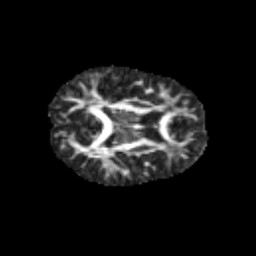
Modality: FA
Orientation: axial
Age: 10
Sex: female
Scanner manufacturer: siemens
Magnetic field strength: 3 T
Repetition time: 3.8 s
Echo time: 0.07 s